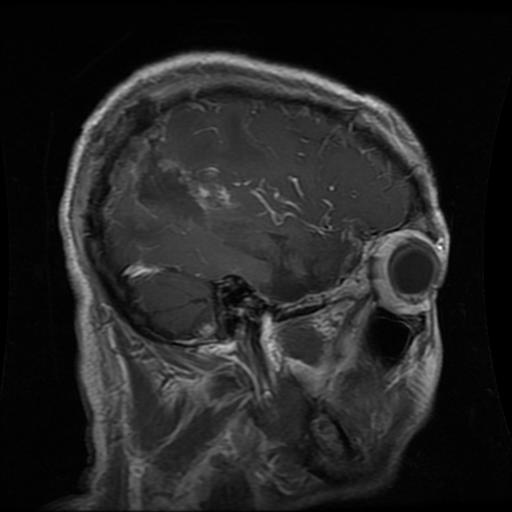
Label: glioma